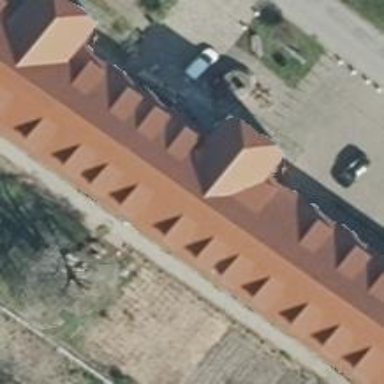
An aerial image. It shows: Historic manor building hosting restaurant and hotel.